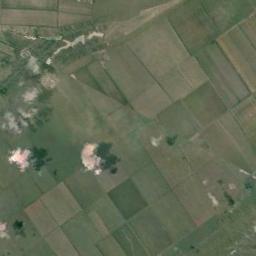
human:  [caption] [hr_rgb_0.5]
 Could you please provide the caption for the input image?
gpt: Some green rectangular farmlands are neatly arranged on the ground .

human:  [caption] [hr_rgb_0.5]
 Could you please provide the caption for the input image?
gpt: There are some green rectangular farmland .

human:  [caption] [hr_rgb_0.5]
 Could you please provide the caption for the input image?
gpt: There are many rectangular farmlands of different sizes .

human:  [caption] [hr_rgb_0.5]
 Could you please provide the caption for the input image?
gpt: Many neatly arranged green and tan mixed rectangular farmlands of different sizes .

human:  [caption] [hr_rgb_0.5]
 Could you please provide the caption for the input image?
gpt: There are many green rectangular farmlands and yellow ones .